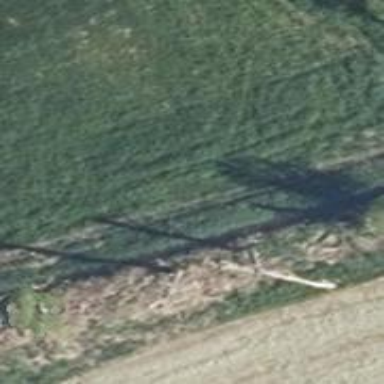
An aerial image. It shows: Row of trees in natural setting.